Question: I need help on how to retrieve the resolutions of my screens, as shown in the image below.

I found <URL> and it was really helpful. Here's the code that I tried, based on those docs:
'''
int numberOfScreens = GetSystemMetrics(SM_CMONITORS);
int width = GetSystemMetrics(SM_CXSCREEN);
int height = GetSystemMetrics(SM_CYSCREEN);
std::cout << "Number of monitors: " << numberOfScreens << "
"; // returns 3
std::cout << "Width:" << width << "
";
std::cout << "Height:" << height << "
";
'''
However, it only identifies and gives information about the monitor. How do I get information about the other monitors?
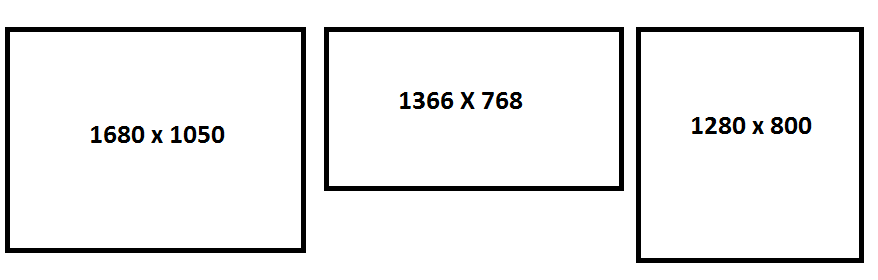
Answer: '''
#include <Windows.h>
BOOL CALLBACK MonitorEnumProc(HMONITOR hMonitor,
HDC hdcMonitor,
LPRECT lprcMonitor,
LPARAM dwData)
{
MONITORINFO info;
info.cbSize = sizeof(info);
if (GetMonitorInfo(hMonitor, &info))
{
std::cout << "Monitor x: "<< std::abs(info.rcMonitor.left - info.rcMonitor.right)
<<" y: " << std::abs(info.rcMonitor.top - info.rcMonitor.bottom)
<< std::endl;
}
return TRUE; // continue enumerating
}
int main()
{
EnumDisplayMonitors(NULL, NULL, MonitorEnumProc, 0);
return 0;
}
'''